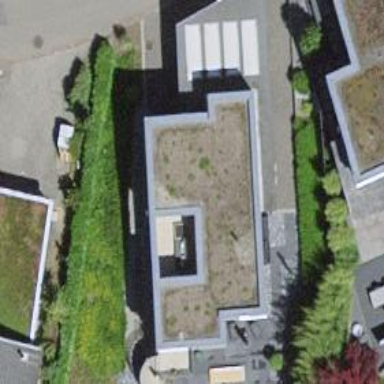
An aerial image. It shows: Simple house.